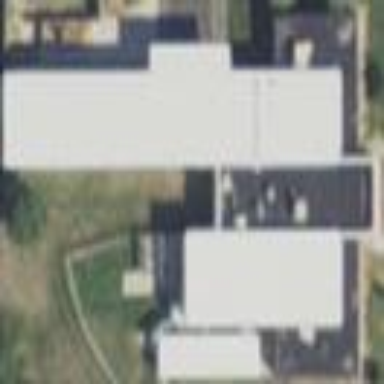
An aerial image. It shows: College building.